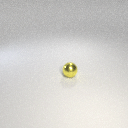
small yellow metal sphere